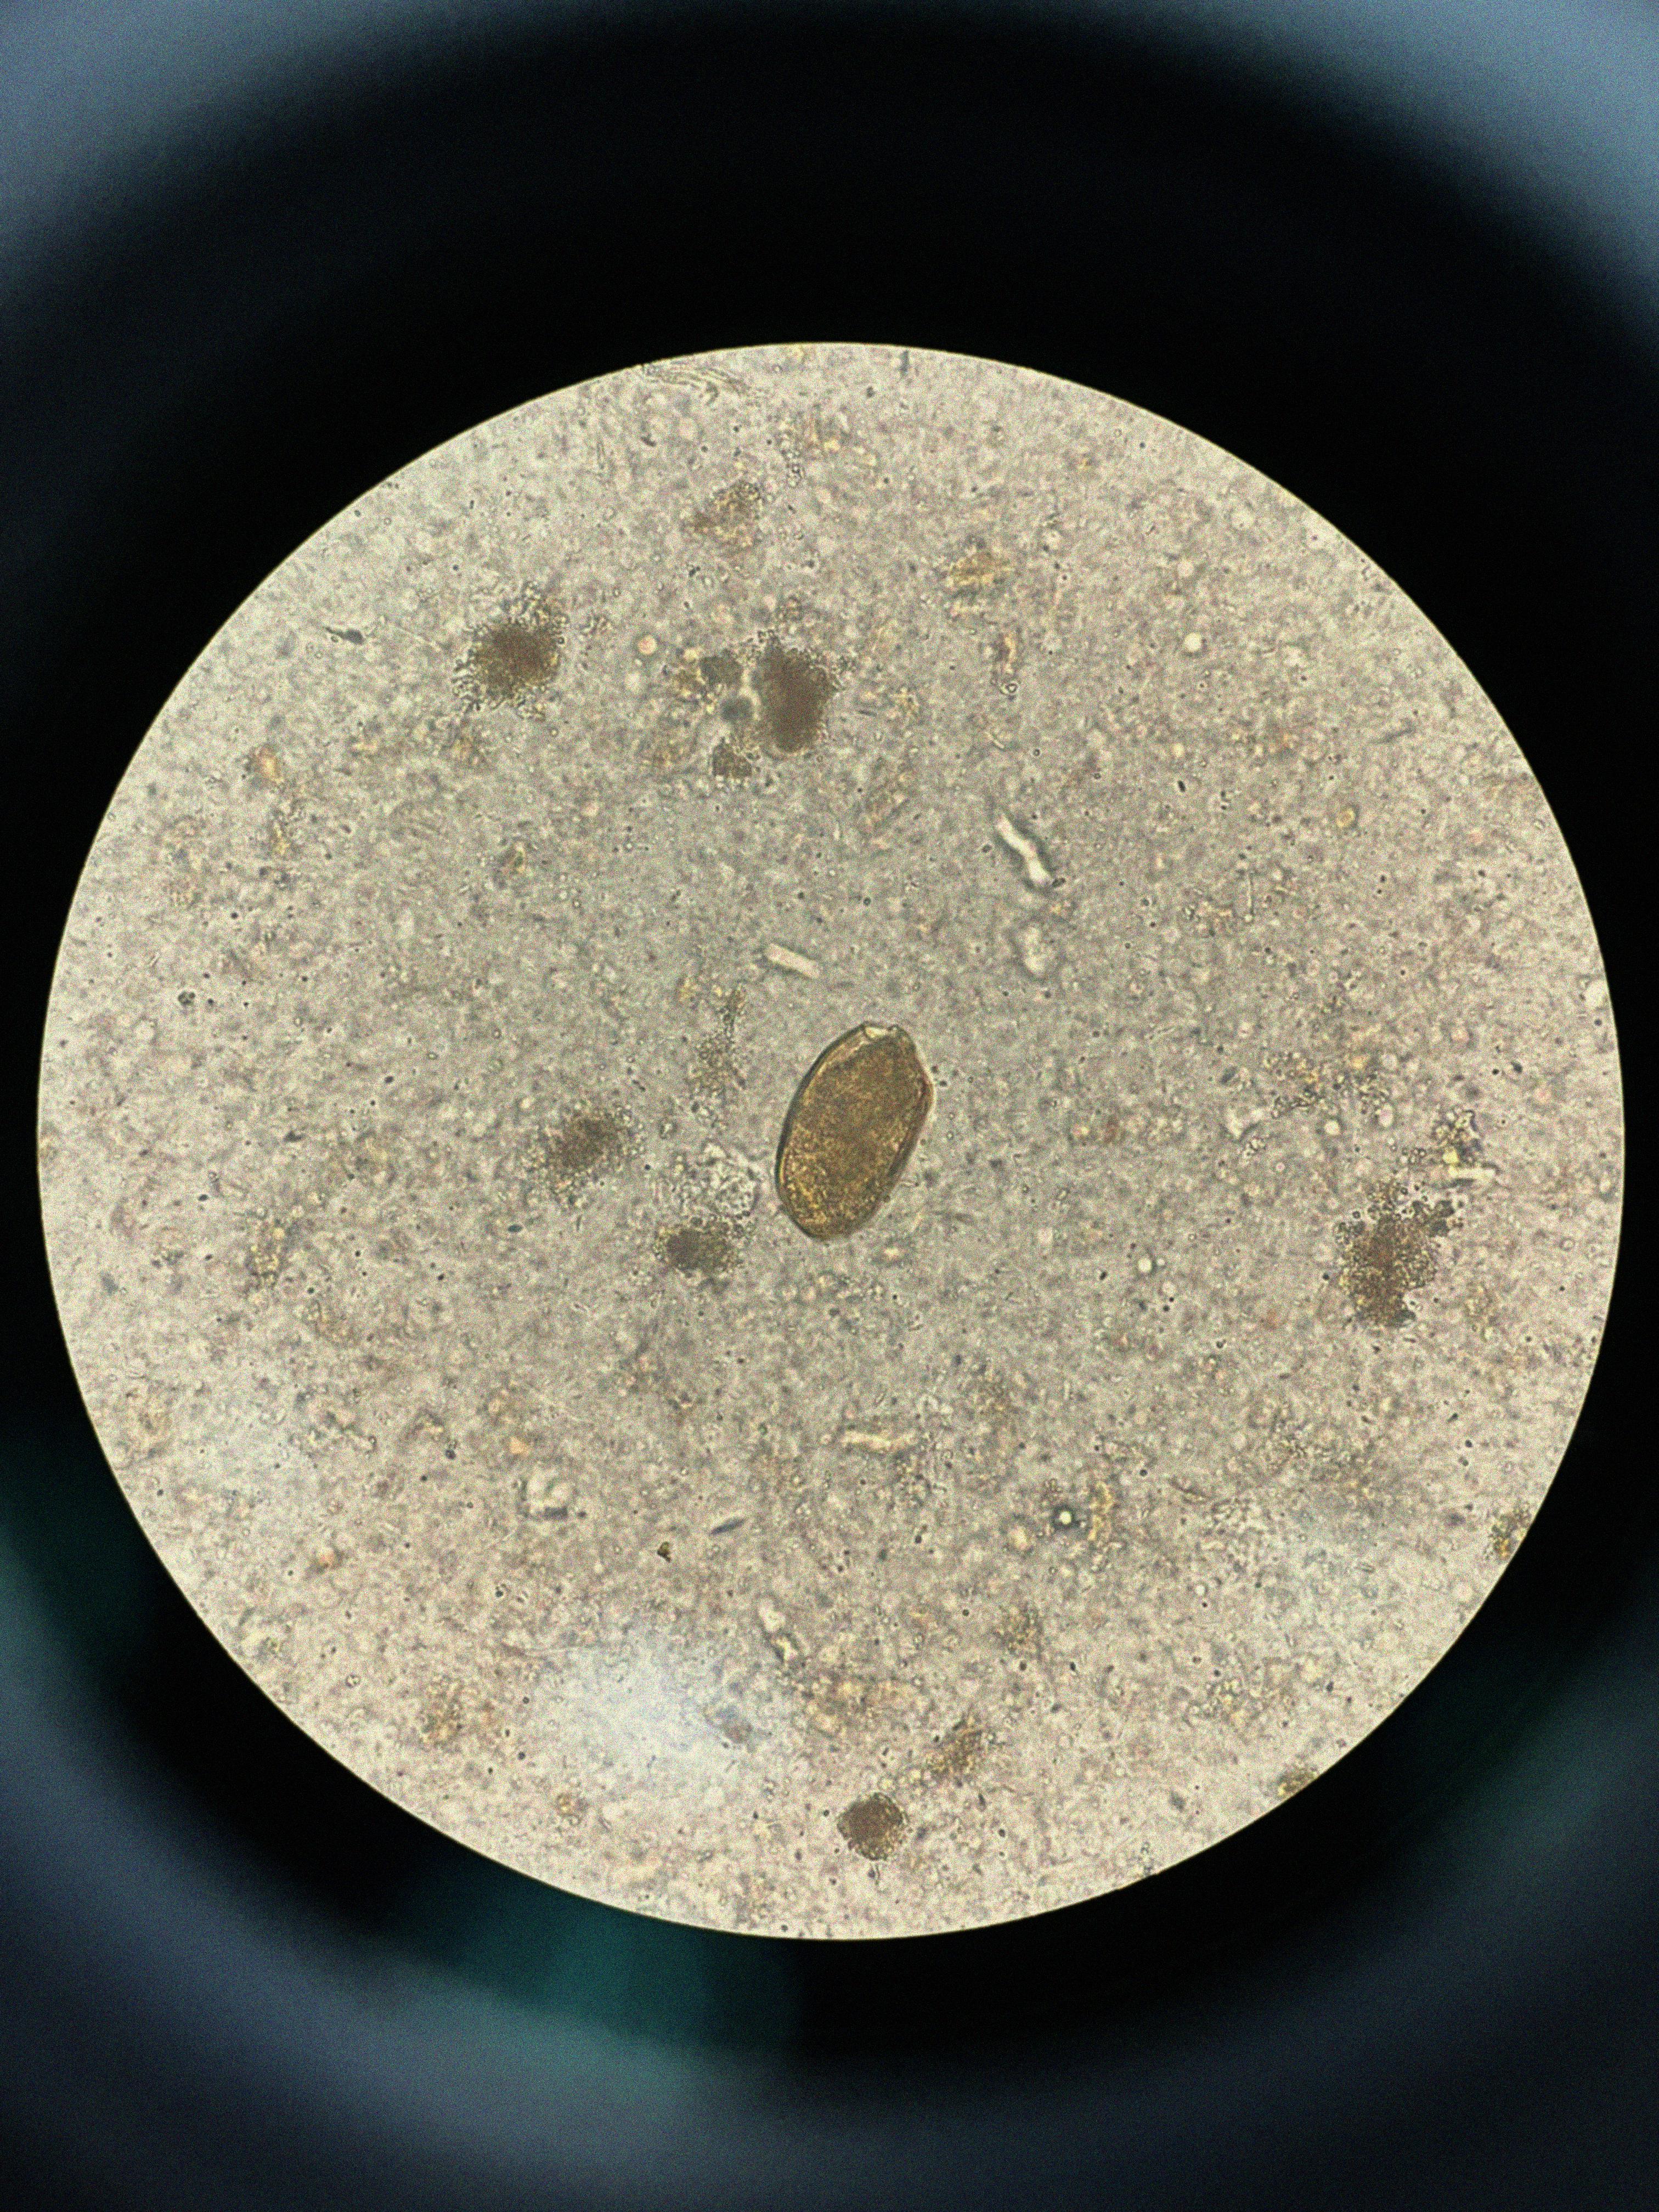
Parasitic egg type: Paragonimus spp